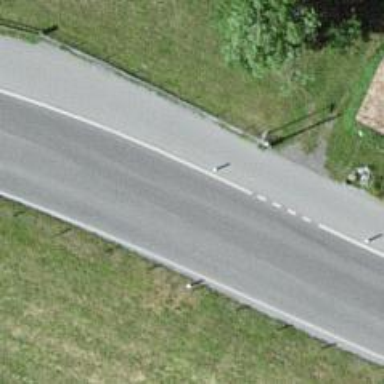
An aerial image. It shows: Tertiary road with asphalt surface.